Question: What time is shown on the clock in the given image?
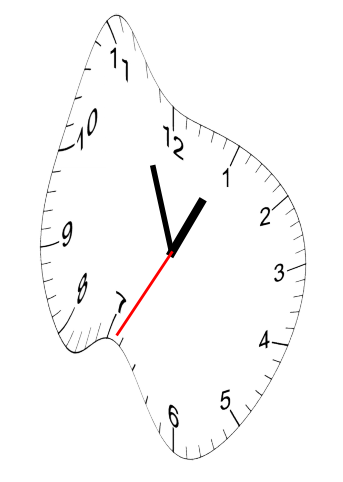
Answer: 12:56:35